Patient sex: F
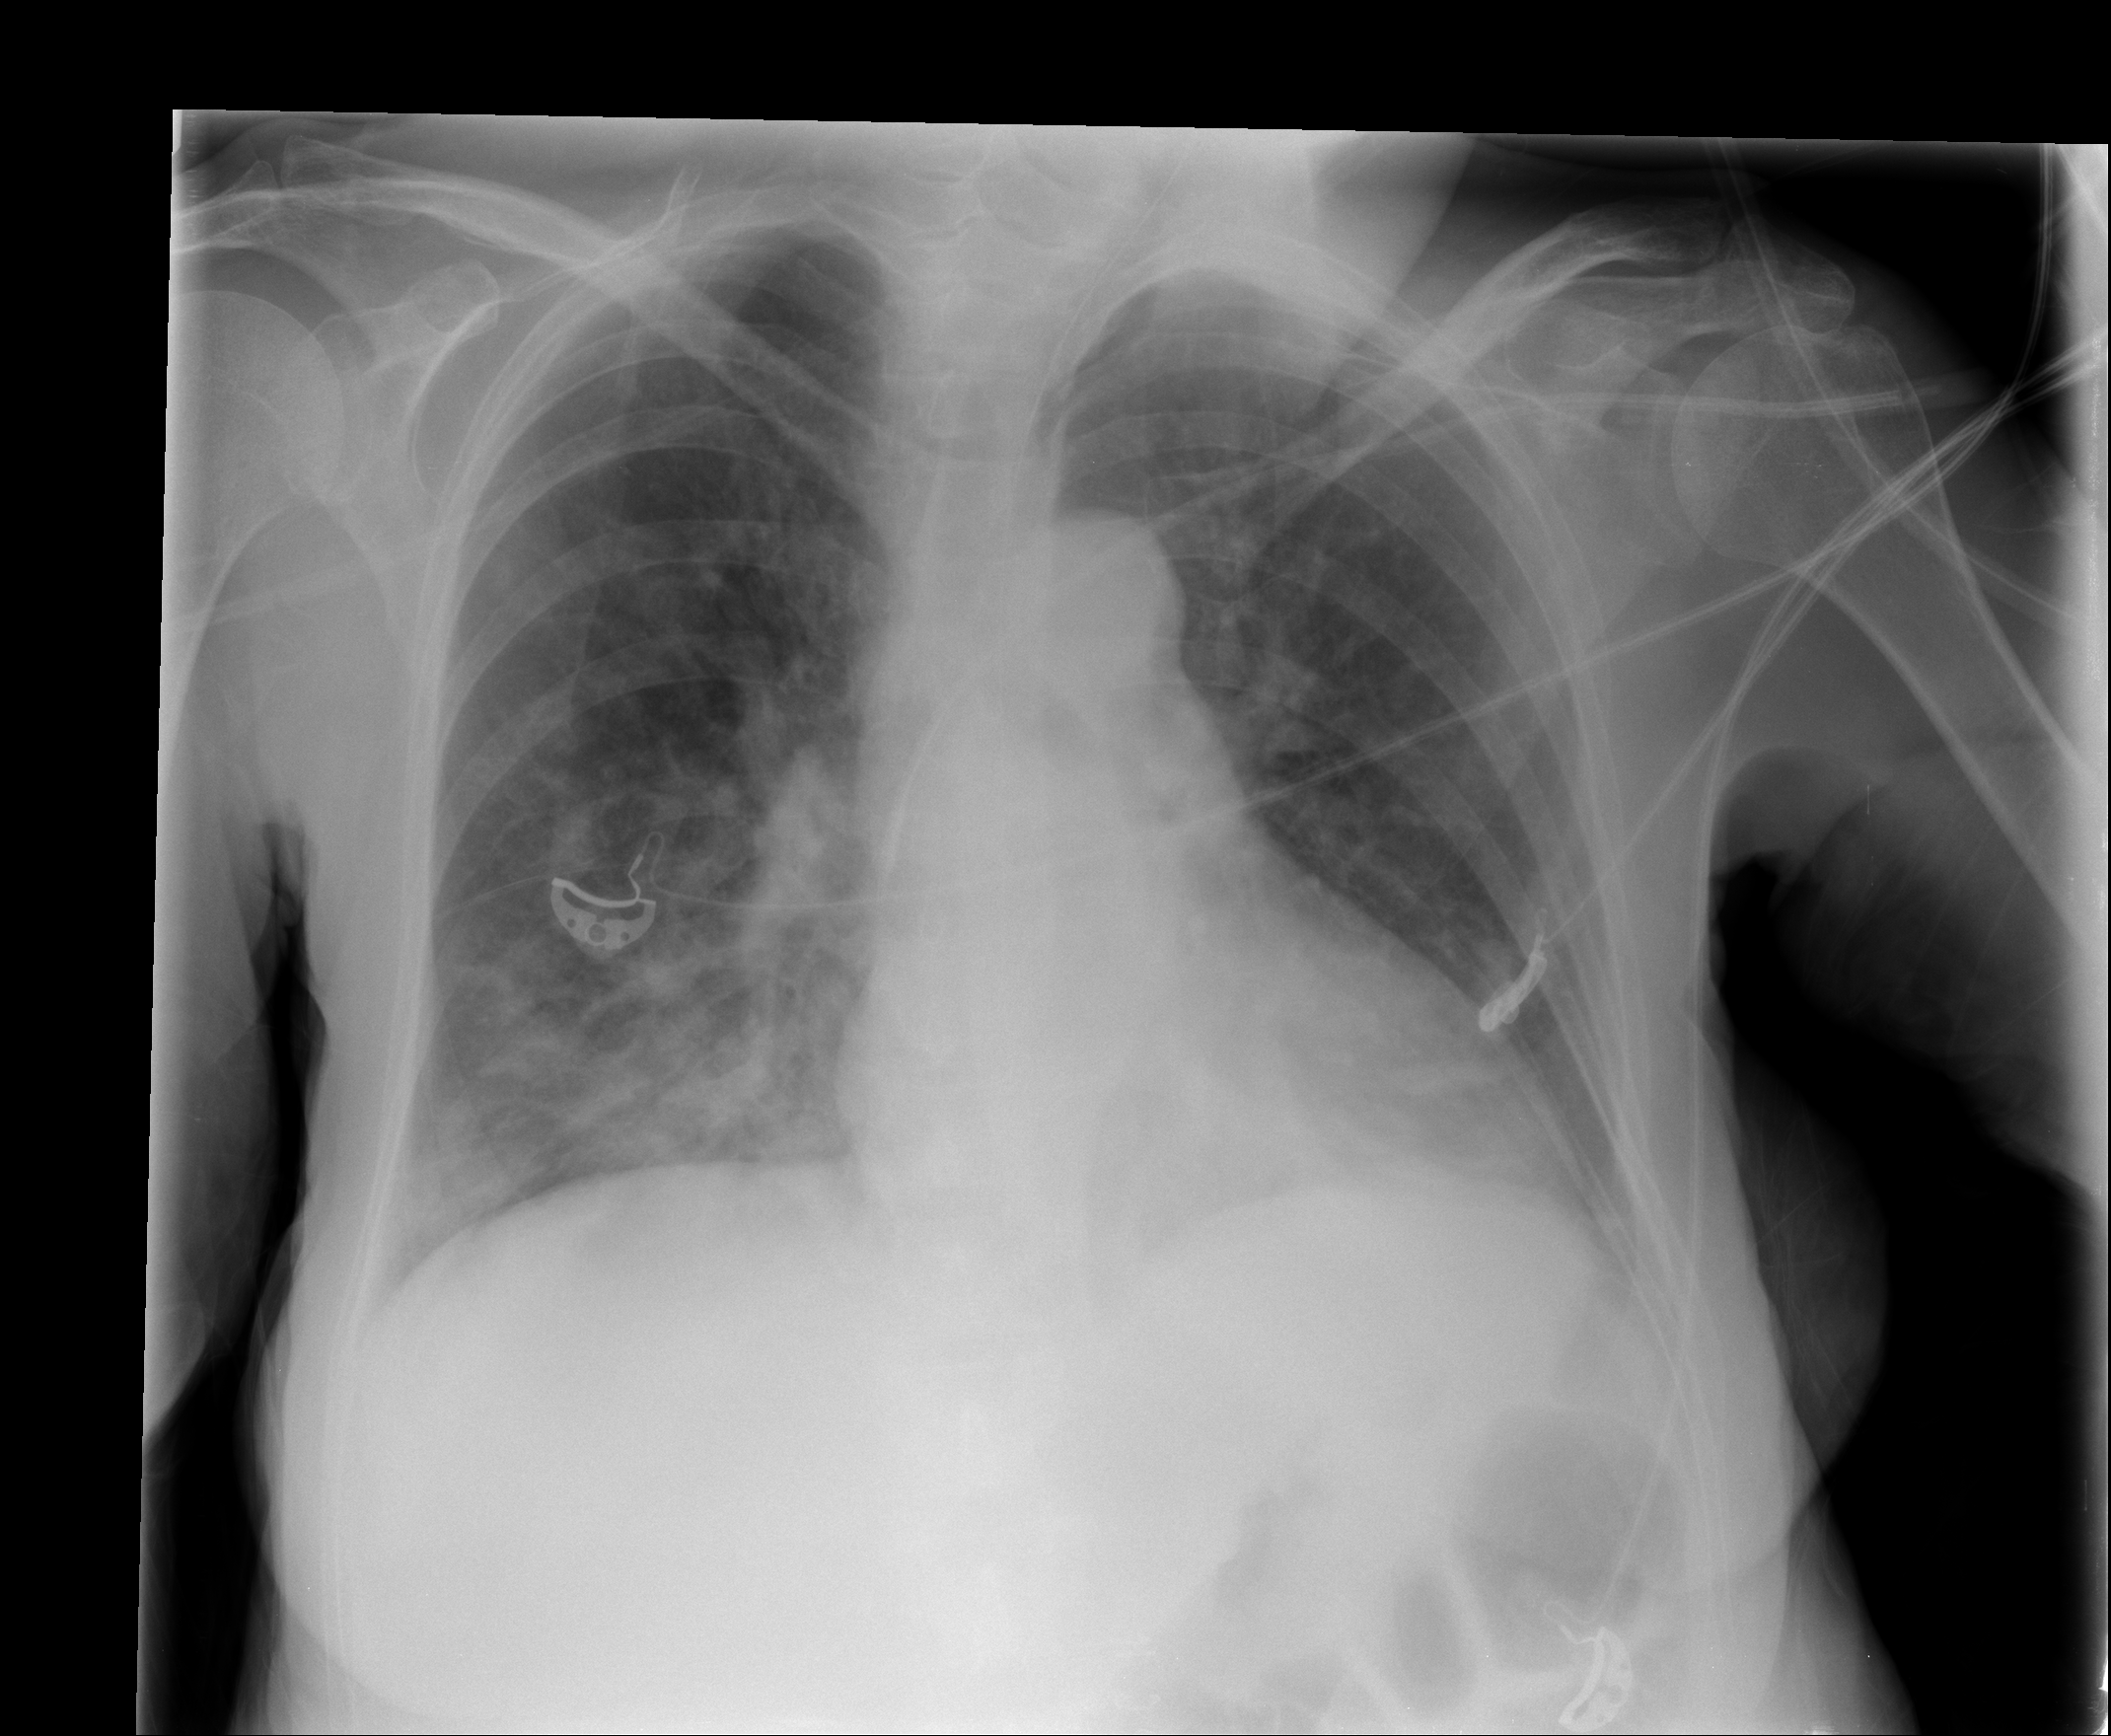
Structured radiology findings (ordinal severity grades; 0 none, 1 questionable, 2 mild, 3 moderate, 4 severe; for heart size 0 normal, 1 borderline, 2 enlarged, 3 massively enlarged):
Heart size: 0
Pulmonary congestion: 2
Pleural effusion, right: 0
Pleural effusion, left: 0
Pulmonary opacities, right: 3
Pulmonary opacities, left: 0
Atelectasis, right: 2
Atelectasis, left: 0